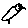
Label: bird